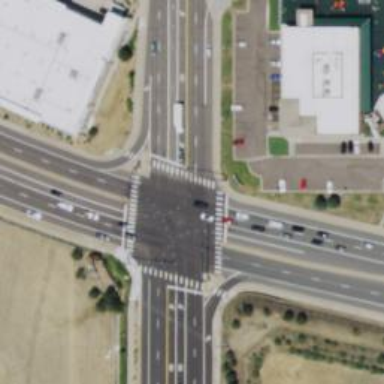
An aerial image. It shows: Marked crossing on the road.